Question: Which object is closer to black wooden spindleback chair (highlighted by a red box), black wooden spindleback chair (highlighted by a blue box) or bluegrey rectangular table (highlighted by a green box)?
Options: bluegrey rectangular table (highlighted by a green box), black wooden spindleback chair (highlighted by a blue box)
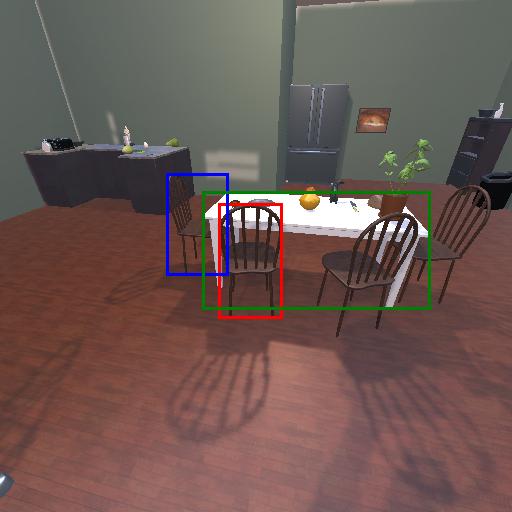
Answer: bluegrey rectangular table (highlighted by a green box)